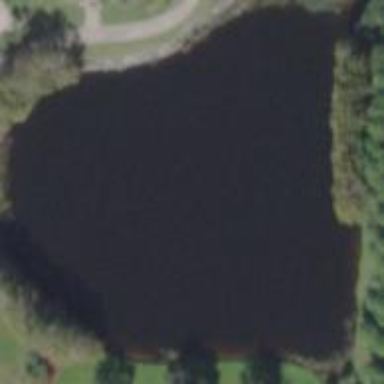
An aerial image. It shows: Peaceful pond surrounded by nature.